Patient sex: M
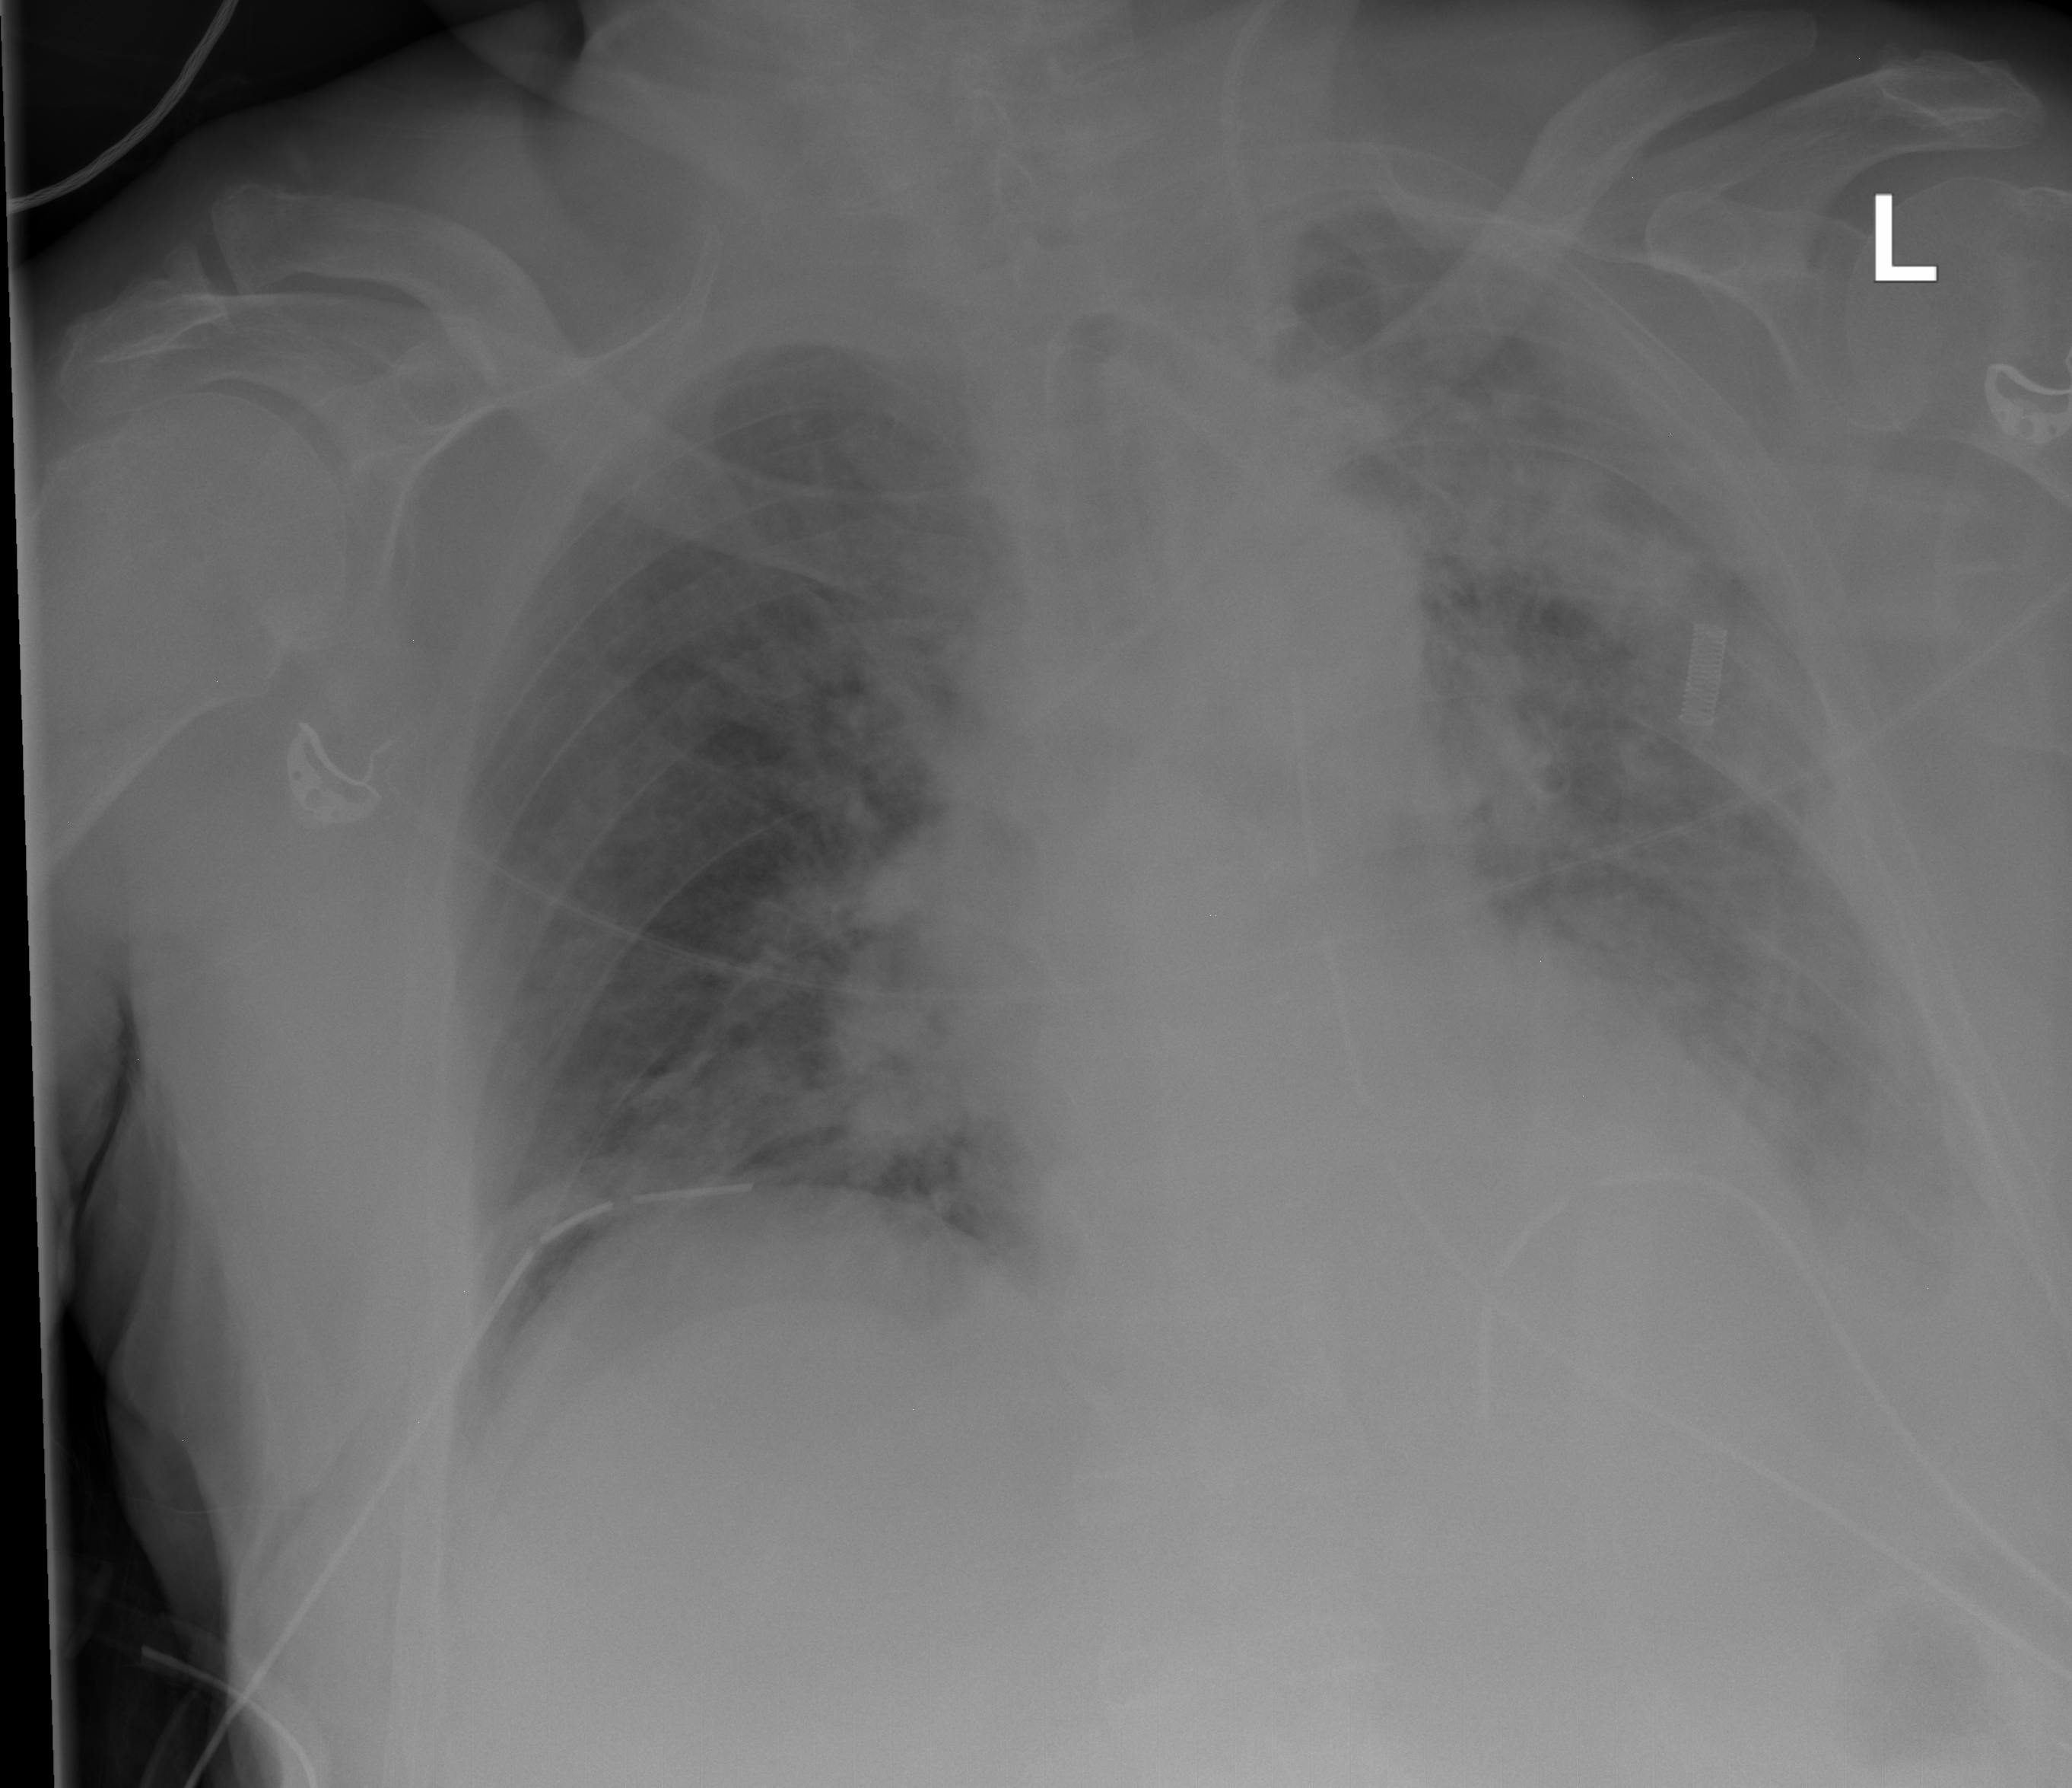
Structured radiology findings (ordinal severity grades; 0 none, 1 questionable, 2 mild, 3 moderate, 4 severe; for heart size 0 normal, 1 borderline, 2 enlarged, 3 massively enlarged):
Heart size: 2
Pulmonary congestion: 2
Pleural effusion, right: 1
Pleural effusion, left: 3
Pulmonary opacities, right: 2
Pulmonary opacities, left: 3
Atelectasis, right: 2
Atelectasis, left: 3